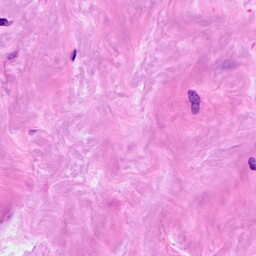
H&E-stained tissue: Breast